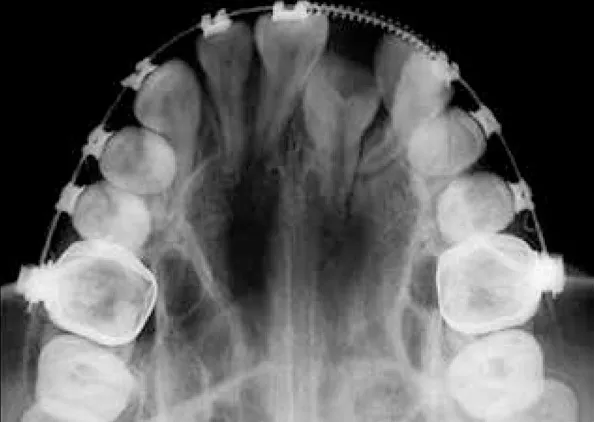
Occlusal radiograph revealing impaction of tooth #21 with complete root
formation.
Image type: radiology (x_ray)